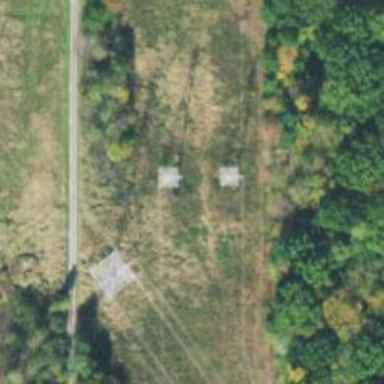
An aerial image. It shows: Lattice structure tower.